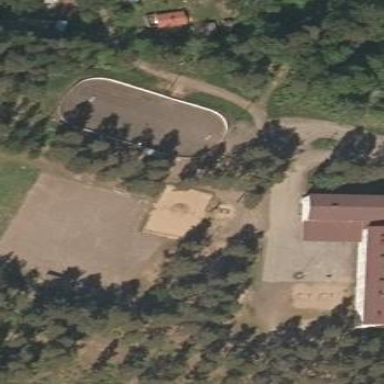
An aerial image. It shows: Sand soccer pitch for leisure and sports activities.